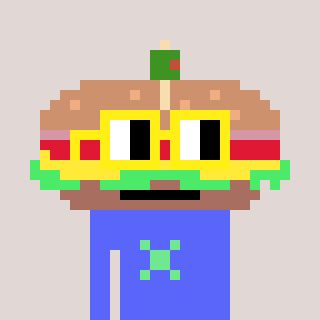
a pixel art character with square yellow glasses, a sandwich-shaped head and a purple-colored body on a warm background